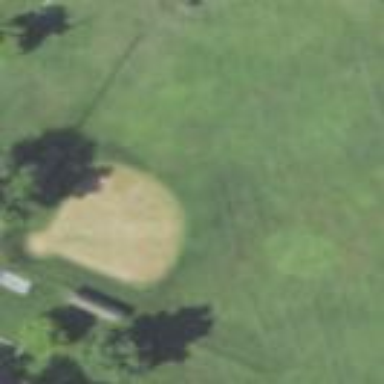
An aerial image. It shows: Baseball pitch for leisure land.